Question: I am trying plot Months with Year as subgroups to a chart with ggplot2. That is, something that looks like this:

A similar question was answered <URL>, but I am hoping there is a better way that avoids hardcoding the axis labels.
The R code for the data frame is as follows:
'''
set.seed(100)
df = data.frame( Year = rep(c(rep(2013, 12), rep(2014, 9)), 2)
, Month = rep(rep(month.abb, 2)[1:21], 2)
, Condition = rep(c("A", "B"), each=21)
, Value = runif(42))
'''
As a bonus, I would appreciate learning how to plot smoothed totals by year without introducing a new variable (if this is possible?). If I use 'dplyr' to 'summarise' and 'group_by' Year and Month, the order of the months is not preserved.
Notice, Month now starts at Apr:
'''
group_by(df, Year, Month) %>% summarise(total = sum(Value)) %>% head
Source: local data frame [6 x 3]
Groups: Year
Year Month total
1 2013 Apr <PHONE>
2 2013 Aug <PHONE>
3 2013 Dec <PHONE>
4 2013 Feb <PHONE>
5 2013 Jan <PHONE>
6 2013 Jul <PHONE>
'''
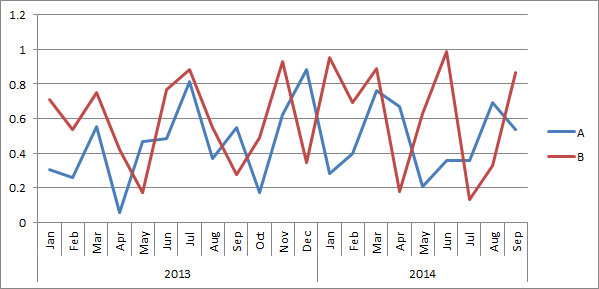
Answer: try this,

'''
df$Month <- factor(df$Month, levels=month.abb)
p <- ggplot(df, aes(Month, Value, colour=Condition, group=Condition))+
facet_grid(.~Year) + geom_line() + theme_minimal()
library(gtable)
g <- ggplotGrob(p)
g2 <- g[-3,] %>%
gtable_add_rows(heights = g$heights[3], nrow(g)-3) %>%
gtable_add_grob(g[3,], t = nrow(g)-2, l=1, r=ncol(g))
grid.newpage()
grid.draw(g2)
'''